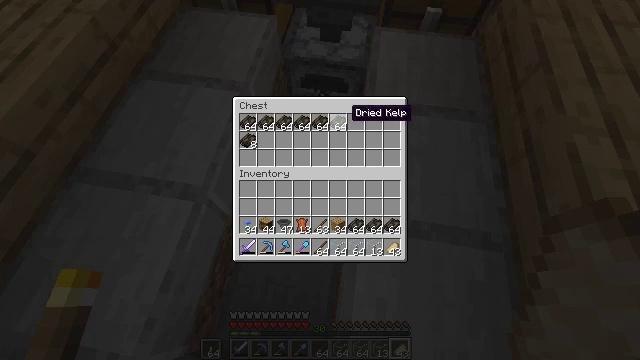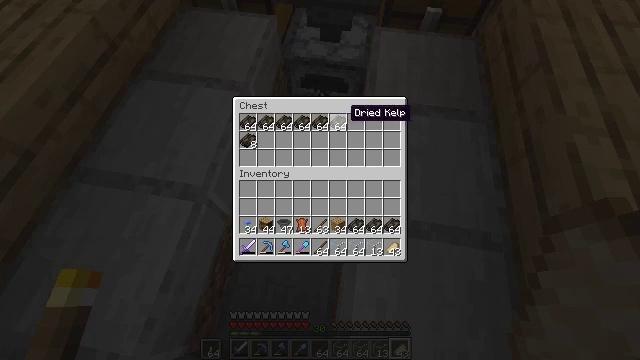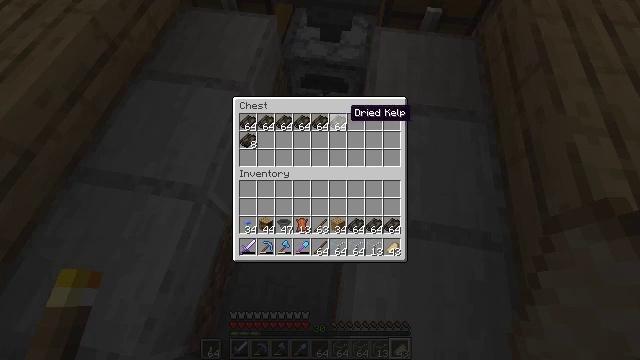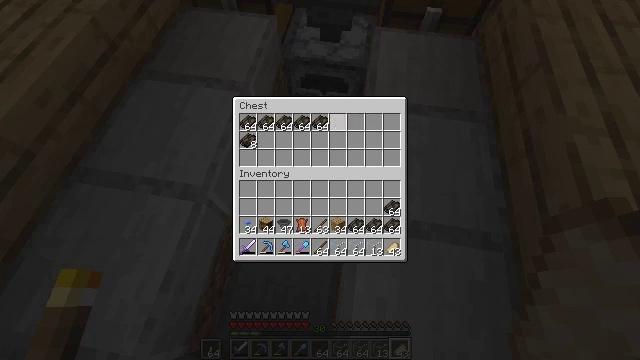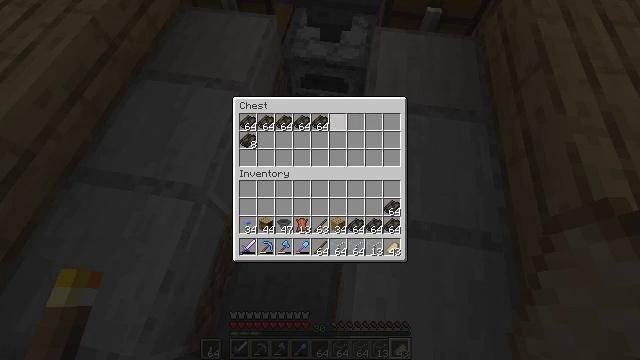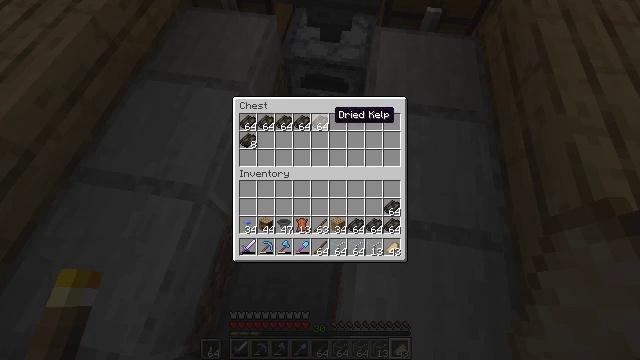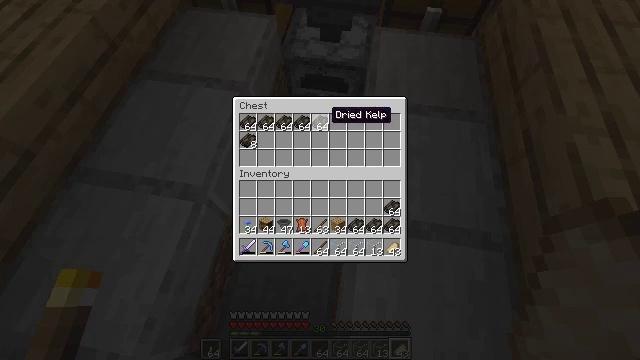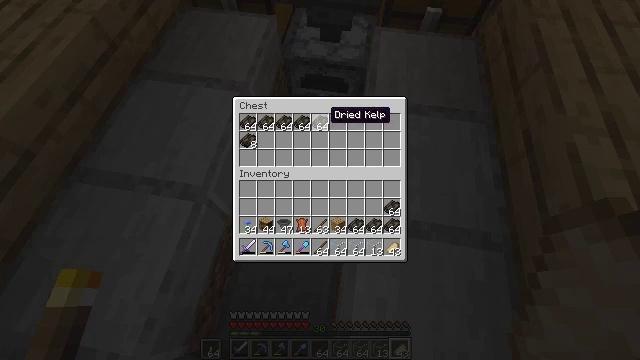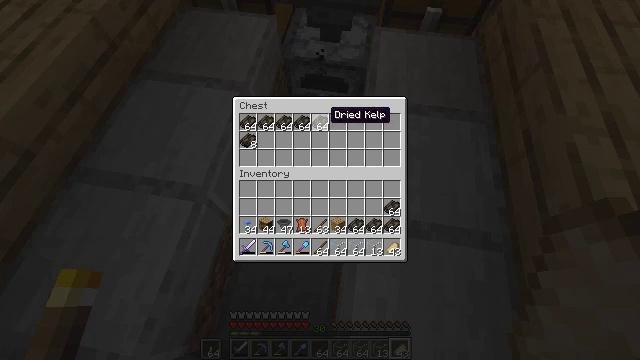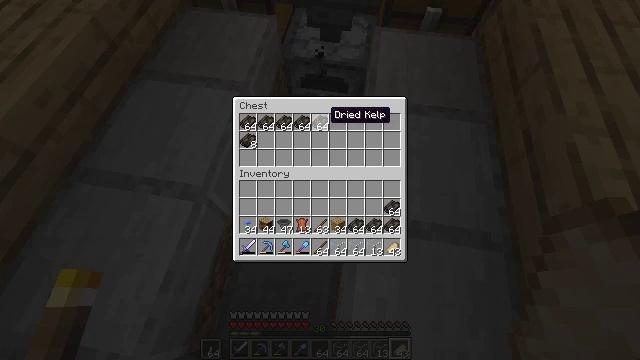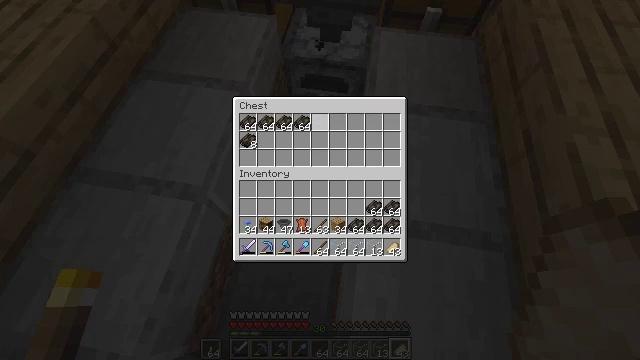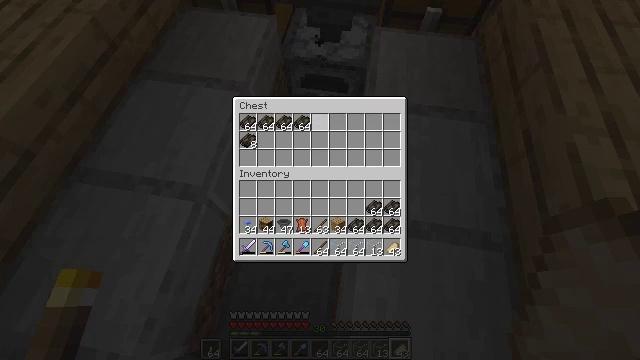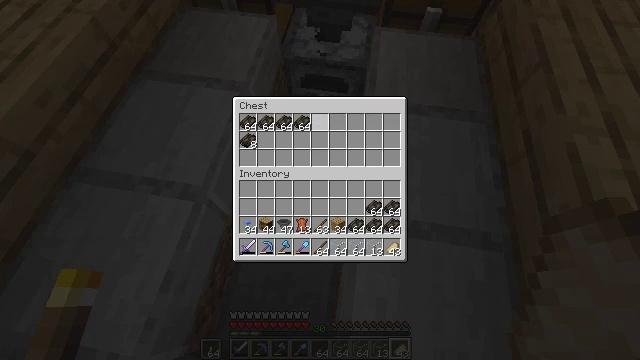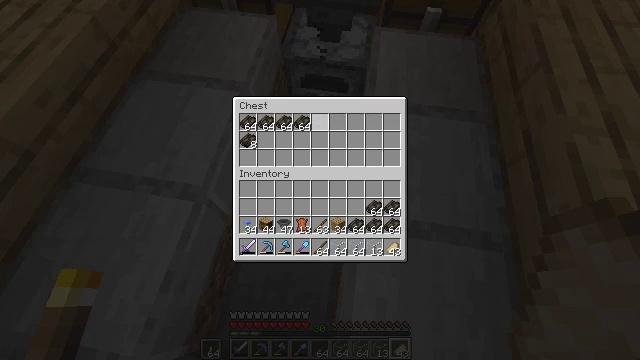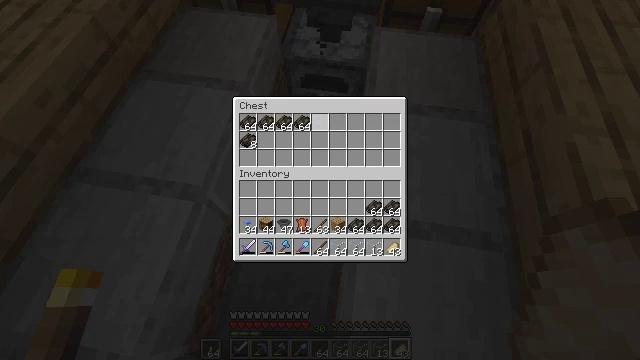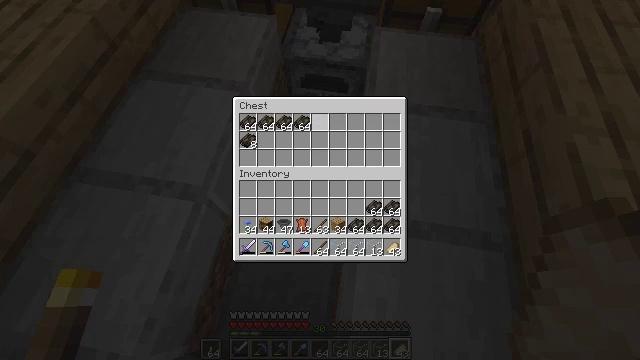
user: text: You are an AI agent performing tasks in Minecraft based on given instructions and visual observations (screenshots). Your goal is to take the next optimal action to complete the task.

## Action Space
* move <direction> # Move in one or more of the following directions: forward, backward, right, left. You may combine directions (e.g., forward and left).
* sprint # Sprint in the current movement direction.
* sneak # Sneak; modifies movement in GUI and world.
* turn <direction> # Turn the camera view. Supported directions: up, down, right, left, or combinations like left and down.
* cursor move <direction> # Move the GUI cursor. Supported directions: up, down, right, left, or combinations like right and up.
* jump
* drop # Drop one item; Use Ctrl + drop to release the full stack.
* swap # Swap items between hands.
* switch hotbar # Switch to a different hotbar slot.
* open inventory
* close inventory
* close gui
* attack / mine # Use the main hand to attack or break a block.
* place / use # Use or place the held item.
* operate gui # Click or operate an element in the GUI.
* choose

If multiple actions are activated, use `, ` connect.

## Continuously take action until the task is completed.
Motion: motion action
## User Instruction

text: Take dried kelp to craft a dried kelp block.
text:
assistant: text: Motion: sneak
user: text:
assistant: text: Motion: sneak
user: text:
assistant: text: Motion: sneak, operate gui
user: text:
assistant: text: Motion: sneak, operate gui
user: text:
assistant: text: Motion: sneak, cursor move left
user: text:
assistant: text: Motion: sneak
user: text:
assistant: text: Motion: sneak
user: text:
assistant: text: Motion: sneak
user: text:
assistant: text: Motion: sneak
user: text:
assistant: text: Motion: sneak, operate gui
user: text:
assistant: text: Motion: sneak, operate gui
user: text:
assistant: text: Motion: sneak, operate gui
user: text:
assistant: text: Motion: sneak
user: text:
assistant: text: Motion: sneak
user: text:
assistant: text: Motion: sneak
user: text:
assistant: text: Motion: sneak
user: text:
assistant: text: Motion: sneak
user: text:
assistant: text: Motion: sneak
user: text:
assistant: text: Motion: sneak
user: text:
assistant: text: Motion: sneak
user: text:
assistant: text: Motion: sneak
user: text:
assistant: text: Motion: sneak
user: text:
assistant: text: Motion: sneak
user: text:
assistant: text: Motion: sneak
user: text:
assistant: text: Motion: sneak
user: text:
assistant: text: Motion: sneak
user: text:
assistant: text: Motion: sneak
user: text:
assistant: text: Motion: sneak
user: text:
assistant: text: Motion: sneak
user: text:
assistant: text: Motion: sneak